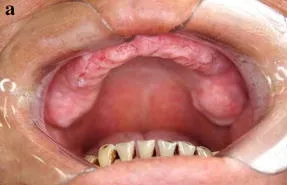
Intraoral. View.
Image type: pathology (h&e)